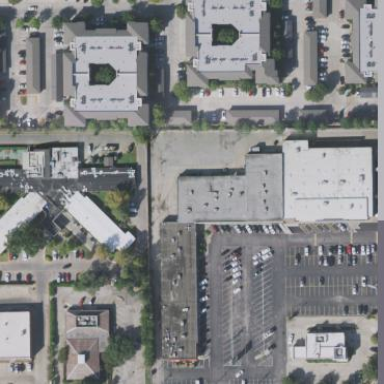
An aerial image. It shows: Retail building.